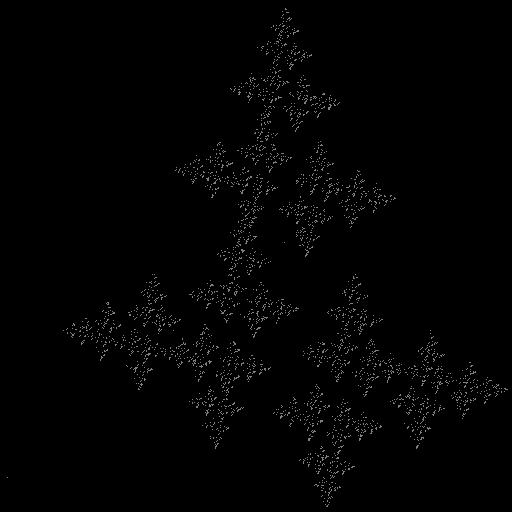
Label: crystal